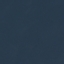
Label: SeaLake